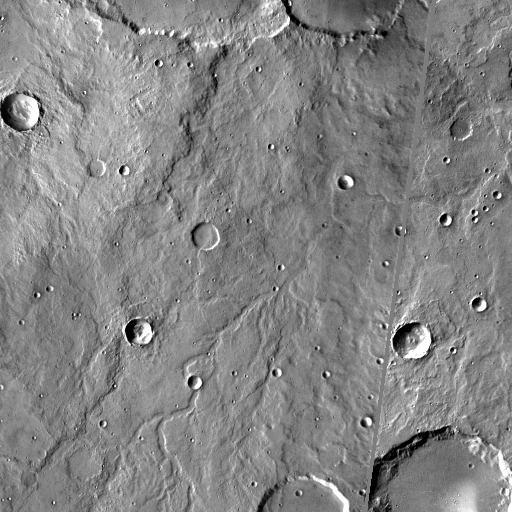
Crater classes present: Background, Other, Layered, Buried